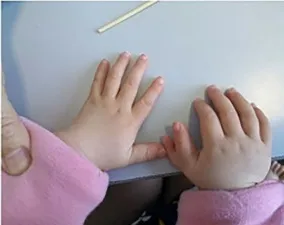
Polydactyly.
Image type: medical_photograph (skin_photograph)